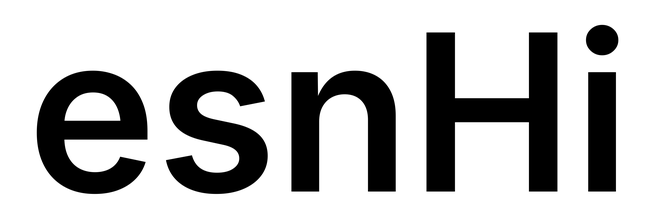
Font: Inter_SemiBold